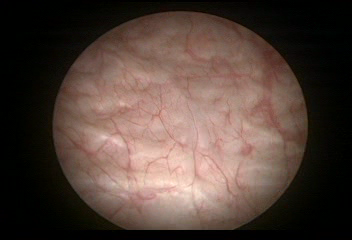
Modality: WLC
Class: Normal mucosa
Bladder cancer association: No